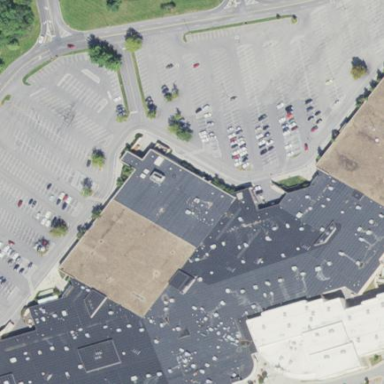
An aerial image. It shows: Retail building in mall.